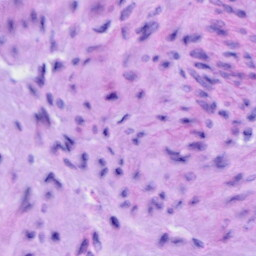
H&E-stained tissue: Cervix